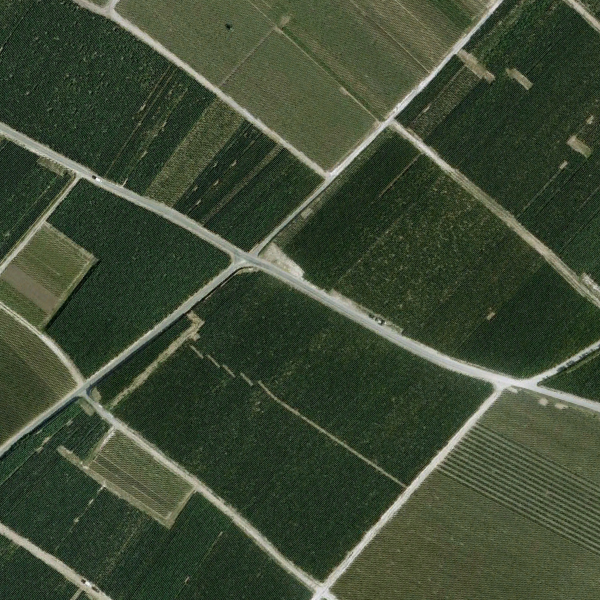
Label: Farmland